Question: Here is my code:
'''
clear all
close all
clc
%% abdomen
apAbdWat = [5.7 7.4 11.2 14.9 18.6 22.4 26.1 29.8 33.6];
latAbdWat = [7.7 10 15 20 25 30 35 40 45];
apTisAbd = [8.9 11.4 13.9 15.9 18.4 22 24.9 30.7];
latTisAbd = [10.6 14 18 20.6 24 30 32.4 38.9];
apAnthAbd = [20.8];
latAnthAbd = [28.3];
figure
plot(apAbdWat, latAbdWat, '-+'); hold on;
plot(apTisAbd, latTisAbd, 'r-o'); hold on;
plot(apAnthAbd, latAnthAbd, '-k*')
xlabel('AP diameter (cm)')
ylabel('LAT diameter (cm)')
title('AP diameter vs. LAT diameter (abdomen phantom) ')
legend('water abdomen', 'tissue abdomen', 'anthrop abdomen');
x = [apAbdWat apTisAbd apAnthAbd];
y = [latAbdWat latTisAbd latAnthAbd];
[p,S,mu] = polyfit(y,x,1);
hold on; t = 1:40;
plot(t,p(1)*t+p(2), 'g-')
'''
Here is what I have got:

Shouldn't the green line follow the rest of all the points pretty well? I cannot figure out where I did wrong. thanks.
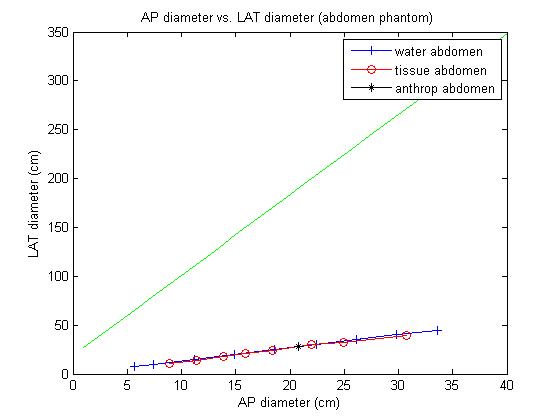
Answer: You have two issues:
- 'x''y'<URL>'x''x'
From the documentation (format added to highlight the two above issues):
> POLYFIT Fit polynomial to data.P = POLYFIT(,N) finds the coefficients of a polynomial P(X) [...][P,S] = POLYFIT(X,Y,N) returns the polynomial coefficients P and a
structure S [...][P,S,MU] = POLYFIT(X,Y,N) finds the coefficients of a polynomial where MU(1) = MEAN(X) and MU(2) = STD(X) [...]
So, change your line
'''
[p,S,mu] = polyfit(y,x,1);
'''
to
'''
[p,S] = polyfit(x,y,1);
'''
Resulting image: